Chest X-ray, PA view. Patient: 69 years old, sex M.
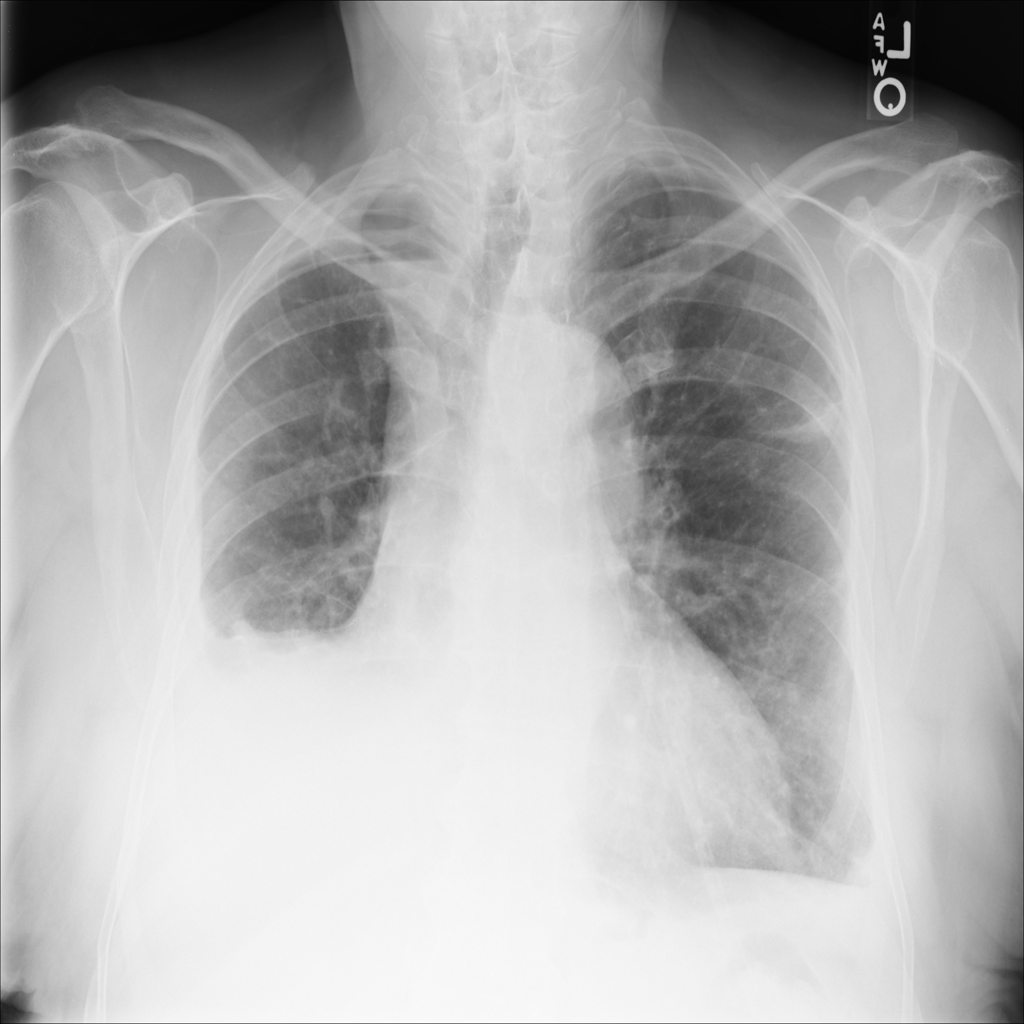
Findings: Atelectasis, Emphysema